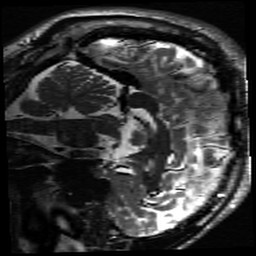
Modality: inplaneT2
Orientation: sagittal